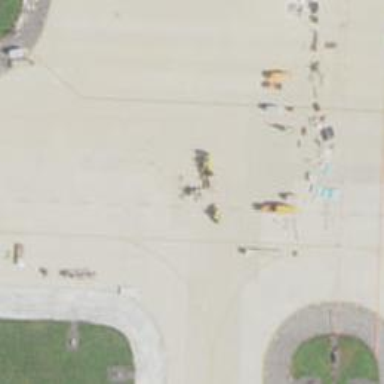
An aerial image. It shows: Image of taxiway at airport.